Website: lowes
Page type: account-selection
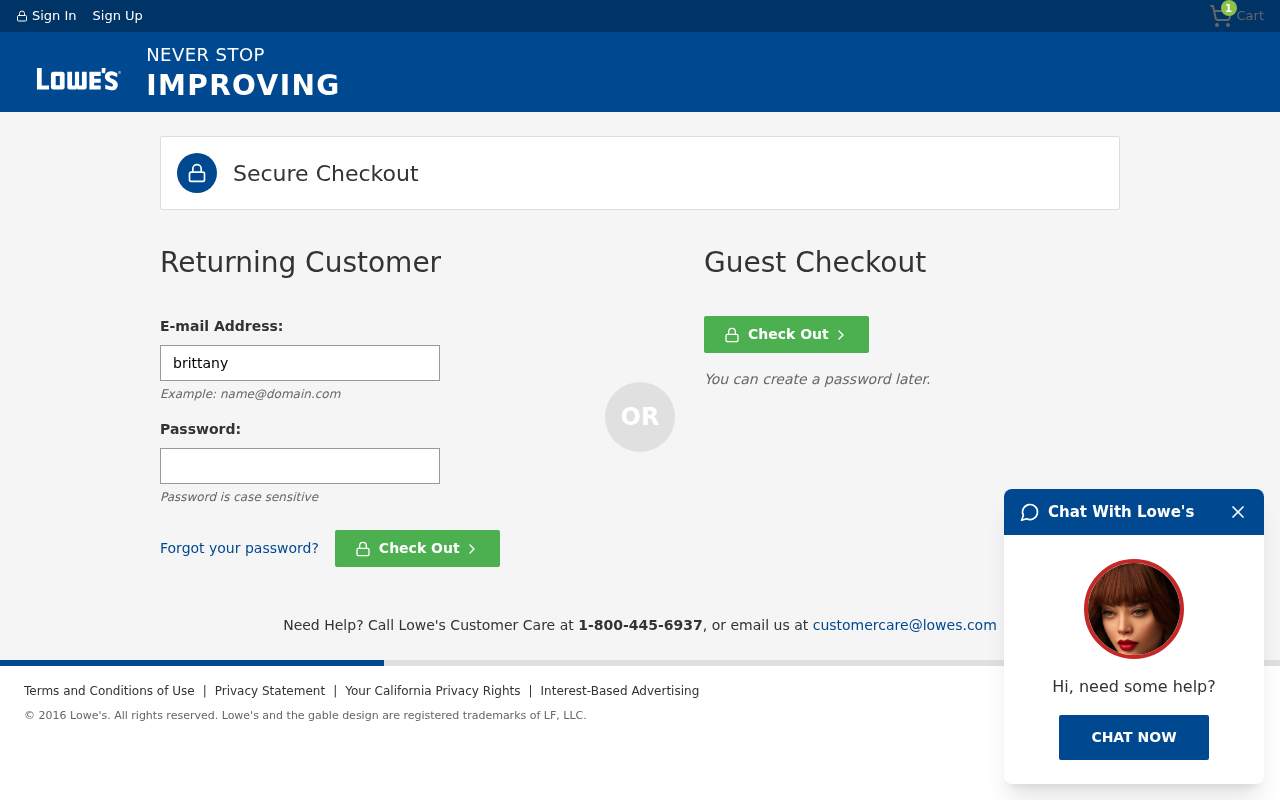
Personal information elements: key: PII_LOGIN_USERNAME
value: brittany7939
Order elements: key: ORDER_NUM_ITEMS
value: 1